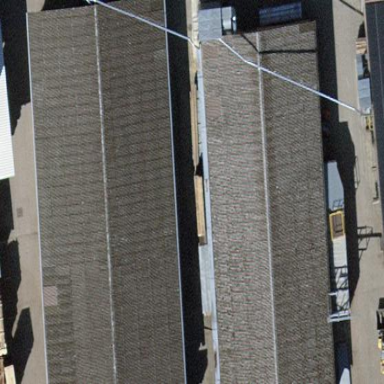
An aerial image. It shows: Industrial building with gabled roof.